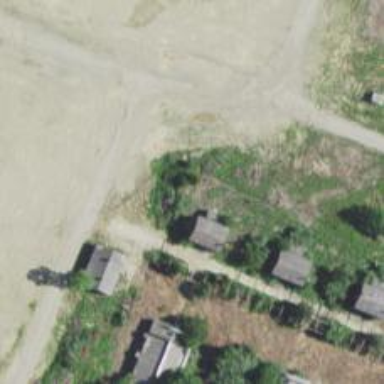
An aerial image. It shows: Abandoned railway.